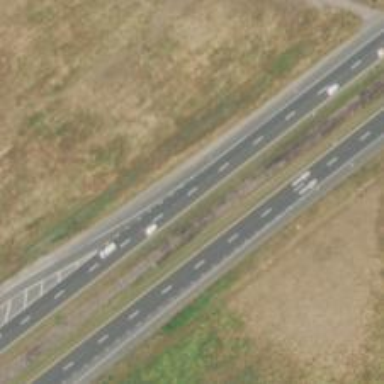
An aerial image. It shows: This image shows trunk highway that functions as expressway.